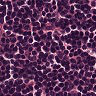
Metastatic tissue present: no